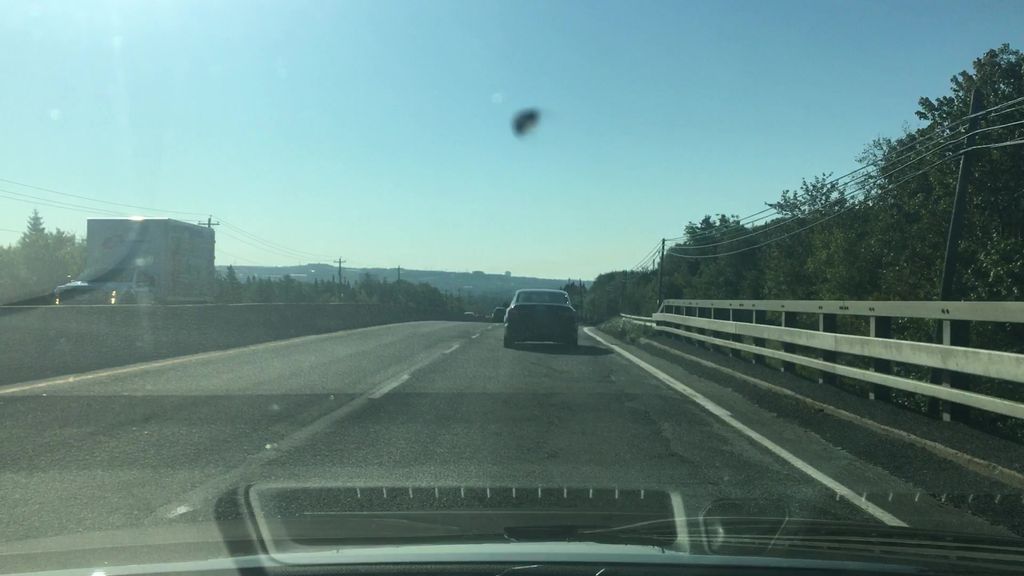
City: halifax